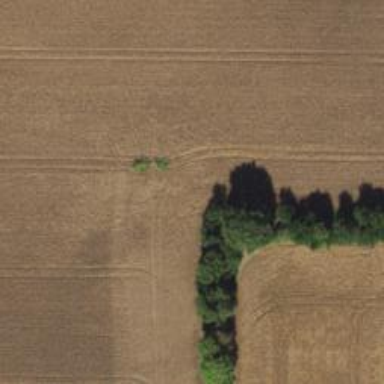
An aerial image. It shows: Row of trees in natural setting.